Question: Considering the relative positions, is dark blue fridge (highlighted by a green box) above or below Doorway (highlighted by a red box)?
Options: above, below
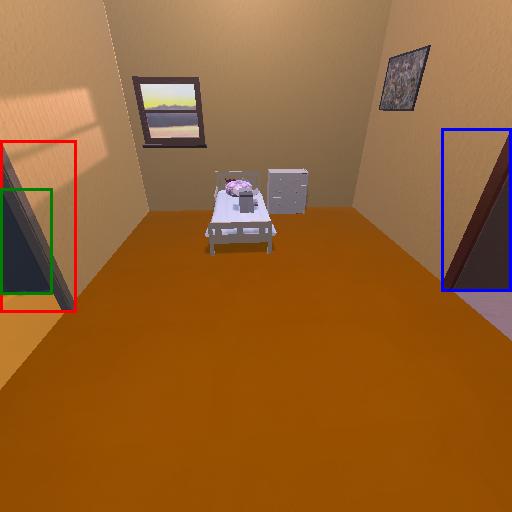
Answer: above